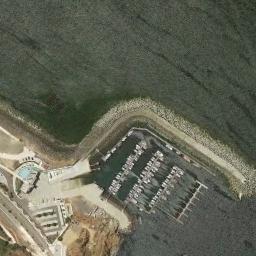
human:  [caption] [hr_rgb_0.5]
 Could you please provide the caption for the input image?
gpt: There are numerous ships of different shapes and sizes in the harbor .

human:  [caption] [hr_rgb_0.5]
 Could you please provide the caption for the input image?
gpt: Several cars were parked on the harbor shore .

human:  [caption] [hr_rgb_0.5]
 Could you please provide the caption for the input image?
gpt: Many ships moored neatly on the sea by the harbor surrounded by the road .

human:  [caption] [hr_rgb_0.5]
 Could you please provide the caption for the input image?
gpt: The harbor has lots of neatly docked boats and an open area is next to the harbor .

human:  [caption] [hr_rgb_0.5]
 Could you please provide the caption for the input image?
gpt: There are some buildings and some ships at the harbor .